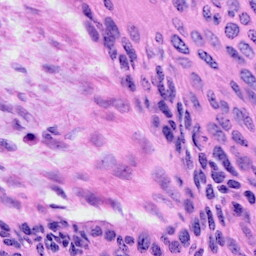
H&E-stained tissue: Cervix